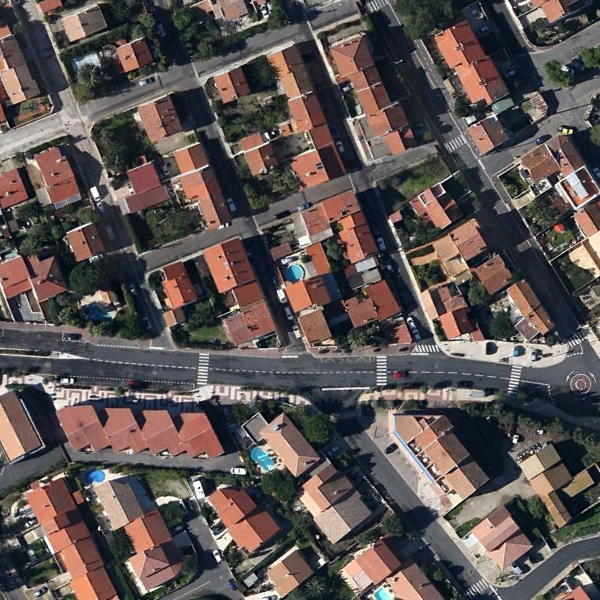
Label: DenseResidential